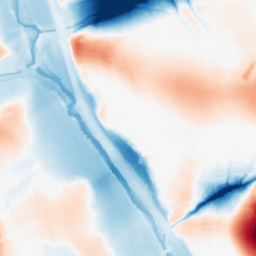
Category: morphological
Decomposition family: tophat_combined
Decomposition parameters: size: 50
Upsampling method: sinc_hamming
Upsampling parameters: scale: 2
kernel_size: 4
Upsampling scale: 2